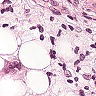
Metastatic tissue present: yes